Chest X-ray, AP view. Patient: 61 years old, sex F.
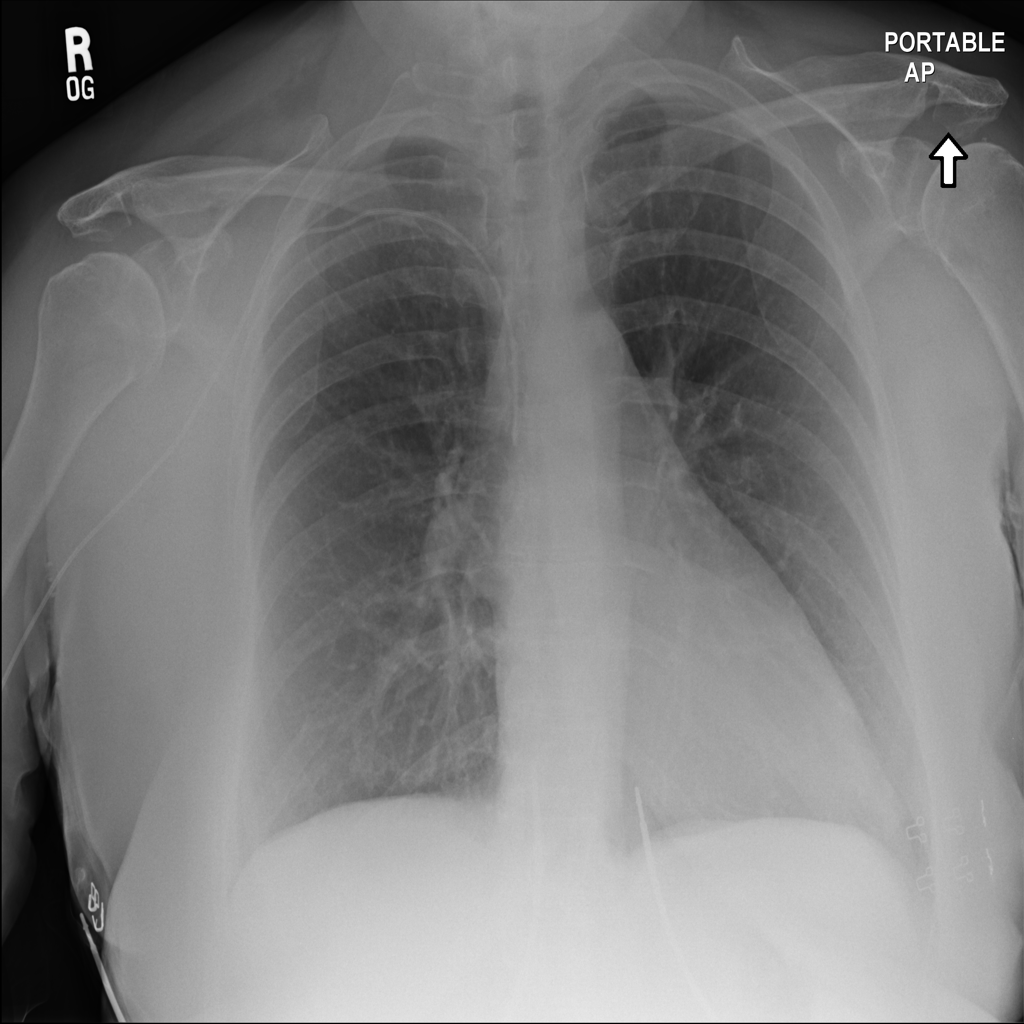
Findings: Infiltration